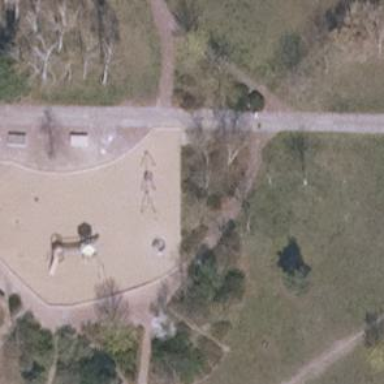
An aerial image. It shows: Playground with swings.